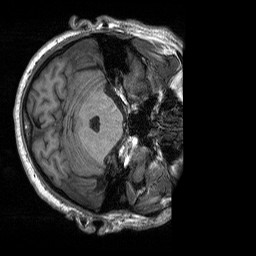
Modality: T1w
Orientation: axial
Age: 70
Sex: male
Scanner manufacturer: siemens
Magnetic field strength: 3 T
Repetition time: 2.4 s
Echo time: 0.00226 s